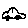
Label: car